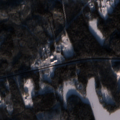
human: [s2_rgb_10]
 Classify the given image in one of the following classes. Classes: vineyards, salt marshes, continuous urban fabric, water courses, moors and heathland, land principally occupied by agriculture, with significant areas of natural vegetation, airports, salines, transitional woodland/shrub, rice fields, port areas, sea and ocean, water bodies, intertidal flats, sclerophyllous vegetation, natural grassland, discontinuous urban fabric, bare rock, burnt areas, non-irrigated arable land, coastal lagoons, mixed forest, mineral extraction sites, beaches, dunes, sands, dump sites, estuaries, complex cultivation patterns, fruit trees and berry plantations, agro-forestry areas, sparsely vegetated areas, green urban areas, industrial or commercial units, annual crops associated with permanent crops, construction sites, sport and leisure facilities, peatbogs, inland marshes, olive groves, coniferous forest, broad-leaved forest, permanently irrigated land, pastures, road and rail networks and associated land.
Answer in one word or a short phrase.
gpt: coniferous forest, mixed forest, water bodies